Question: I have a 4x4 undirected graph, with links/paths between each node vertically,horizontally and diagonally. In my example I've simplified the contents of these nodes to integers. Given a series of numbers of any length, I want to determine if a path exists on the board that consists of these numbers. No node can be used twice. For example searching 789, 548 and 734 on the graph below would return true, but 111, 7343 and 98989 would return false.

I currently have what is essentially a depth first search, but I realized it is missing some paths. In the above example, 12234 could be missed. If the search starts at 1, moves diagonally to 2, and left to 2, there is nowhere else to go. The search then backtracks, marking the rightmost 2 as visited and blocking the only correct path.
The improvement I've been able to come up with is to add additional state to each node to record the depth at which they were visited. That would eliminate this case, and certainly make it more correct. But this is still a problem for 27979 on the graph above. If the search starts at the left-most 2, goes down and right to 7, up-right to 9, up-left to 7, it will again block the correct path.
It seems like I'm using the wrong kind of search here, but what's the right one?
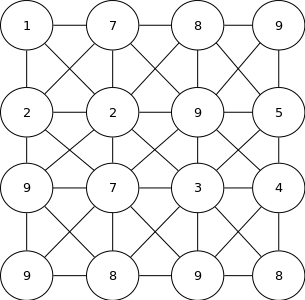
Answer: It seems I've come up with a solution, which I'll share in case someone else comes across this is the future.
On each search I build a tree with bidirectional links, so that at each place the path can go multiple ways it branches, like a breadth-first search. This differs in that each branch of the tree can use the nodes of any other unconnected branch. As each node is added to the tree I follow the links back to root and check the node against each link to eliminate the possibility of cyclical paths and allow reuse of nodes from other paths. Once the a branch has reached the depth desired, I backtrack to root to record the path.